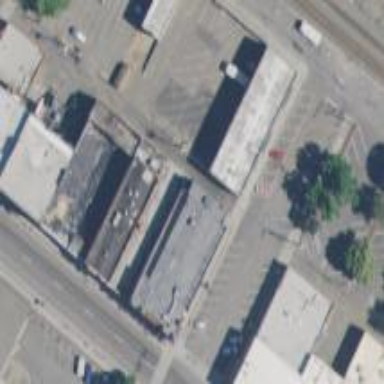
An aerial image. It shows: Commercial building.